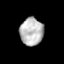
Tissue: prostate
Cell type: T cells
Senescence score: 0.2604
Nuclear area (px): 631
Mean DAPI intensity: 185.583